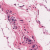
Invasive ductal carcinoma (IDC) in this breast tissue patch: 0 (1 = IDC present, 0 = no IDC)